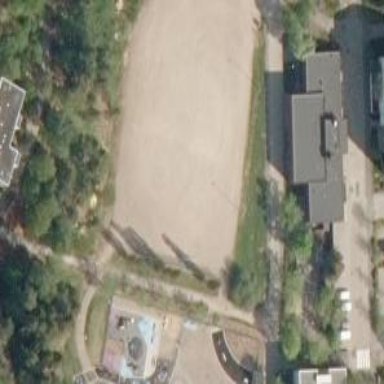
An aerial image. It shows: Gravel soccer pitch for leisure land activities.